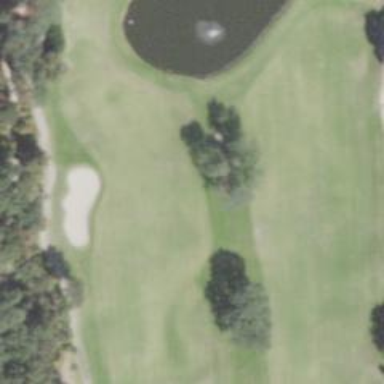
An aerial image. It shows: Golf hole.